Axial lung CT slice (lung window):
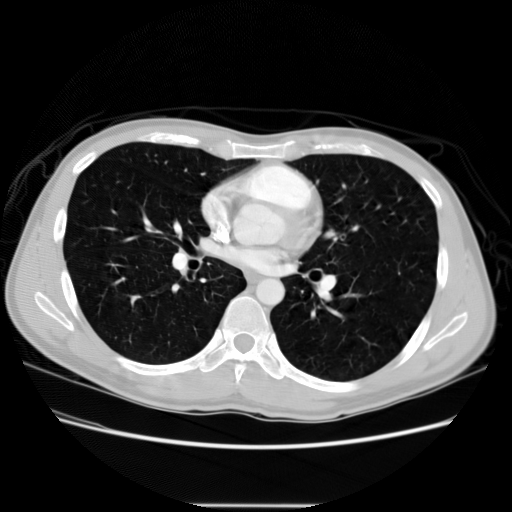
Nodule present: no